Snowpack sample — Loveland Pass, Silver Plume, Colorado, USA (2/11/26, 12:00 PM MST)
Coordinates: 39.663, -105.886
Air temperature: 35 °F
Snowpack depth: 82 cm
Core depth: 10 cm
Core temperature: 17.6 °F
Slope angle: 13°, slope face: 12°
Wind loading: high
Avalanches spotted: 1
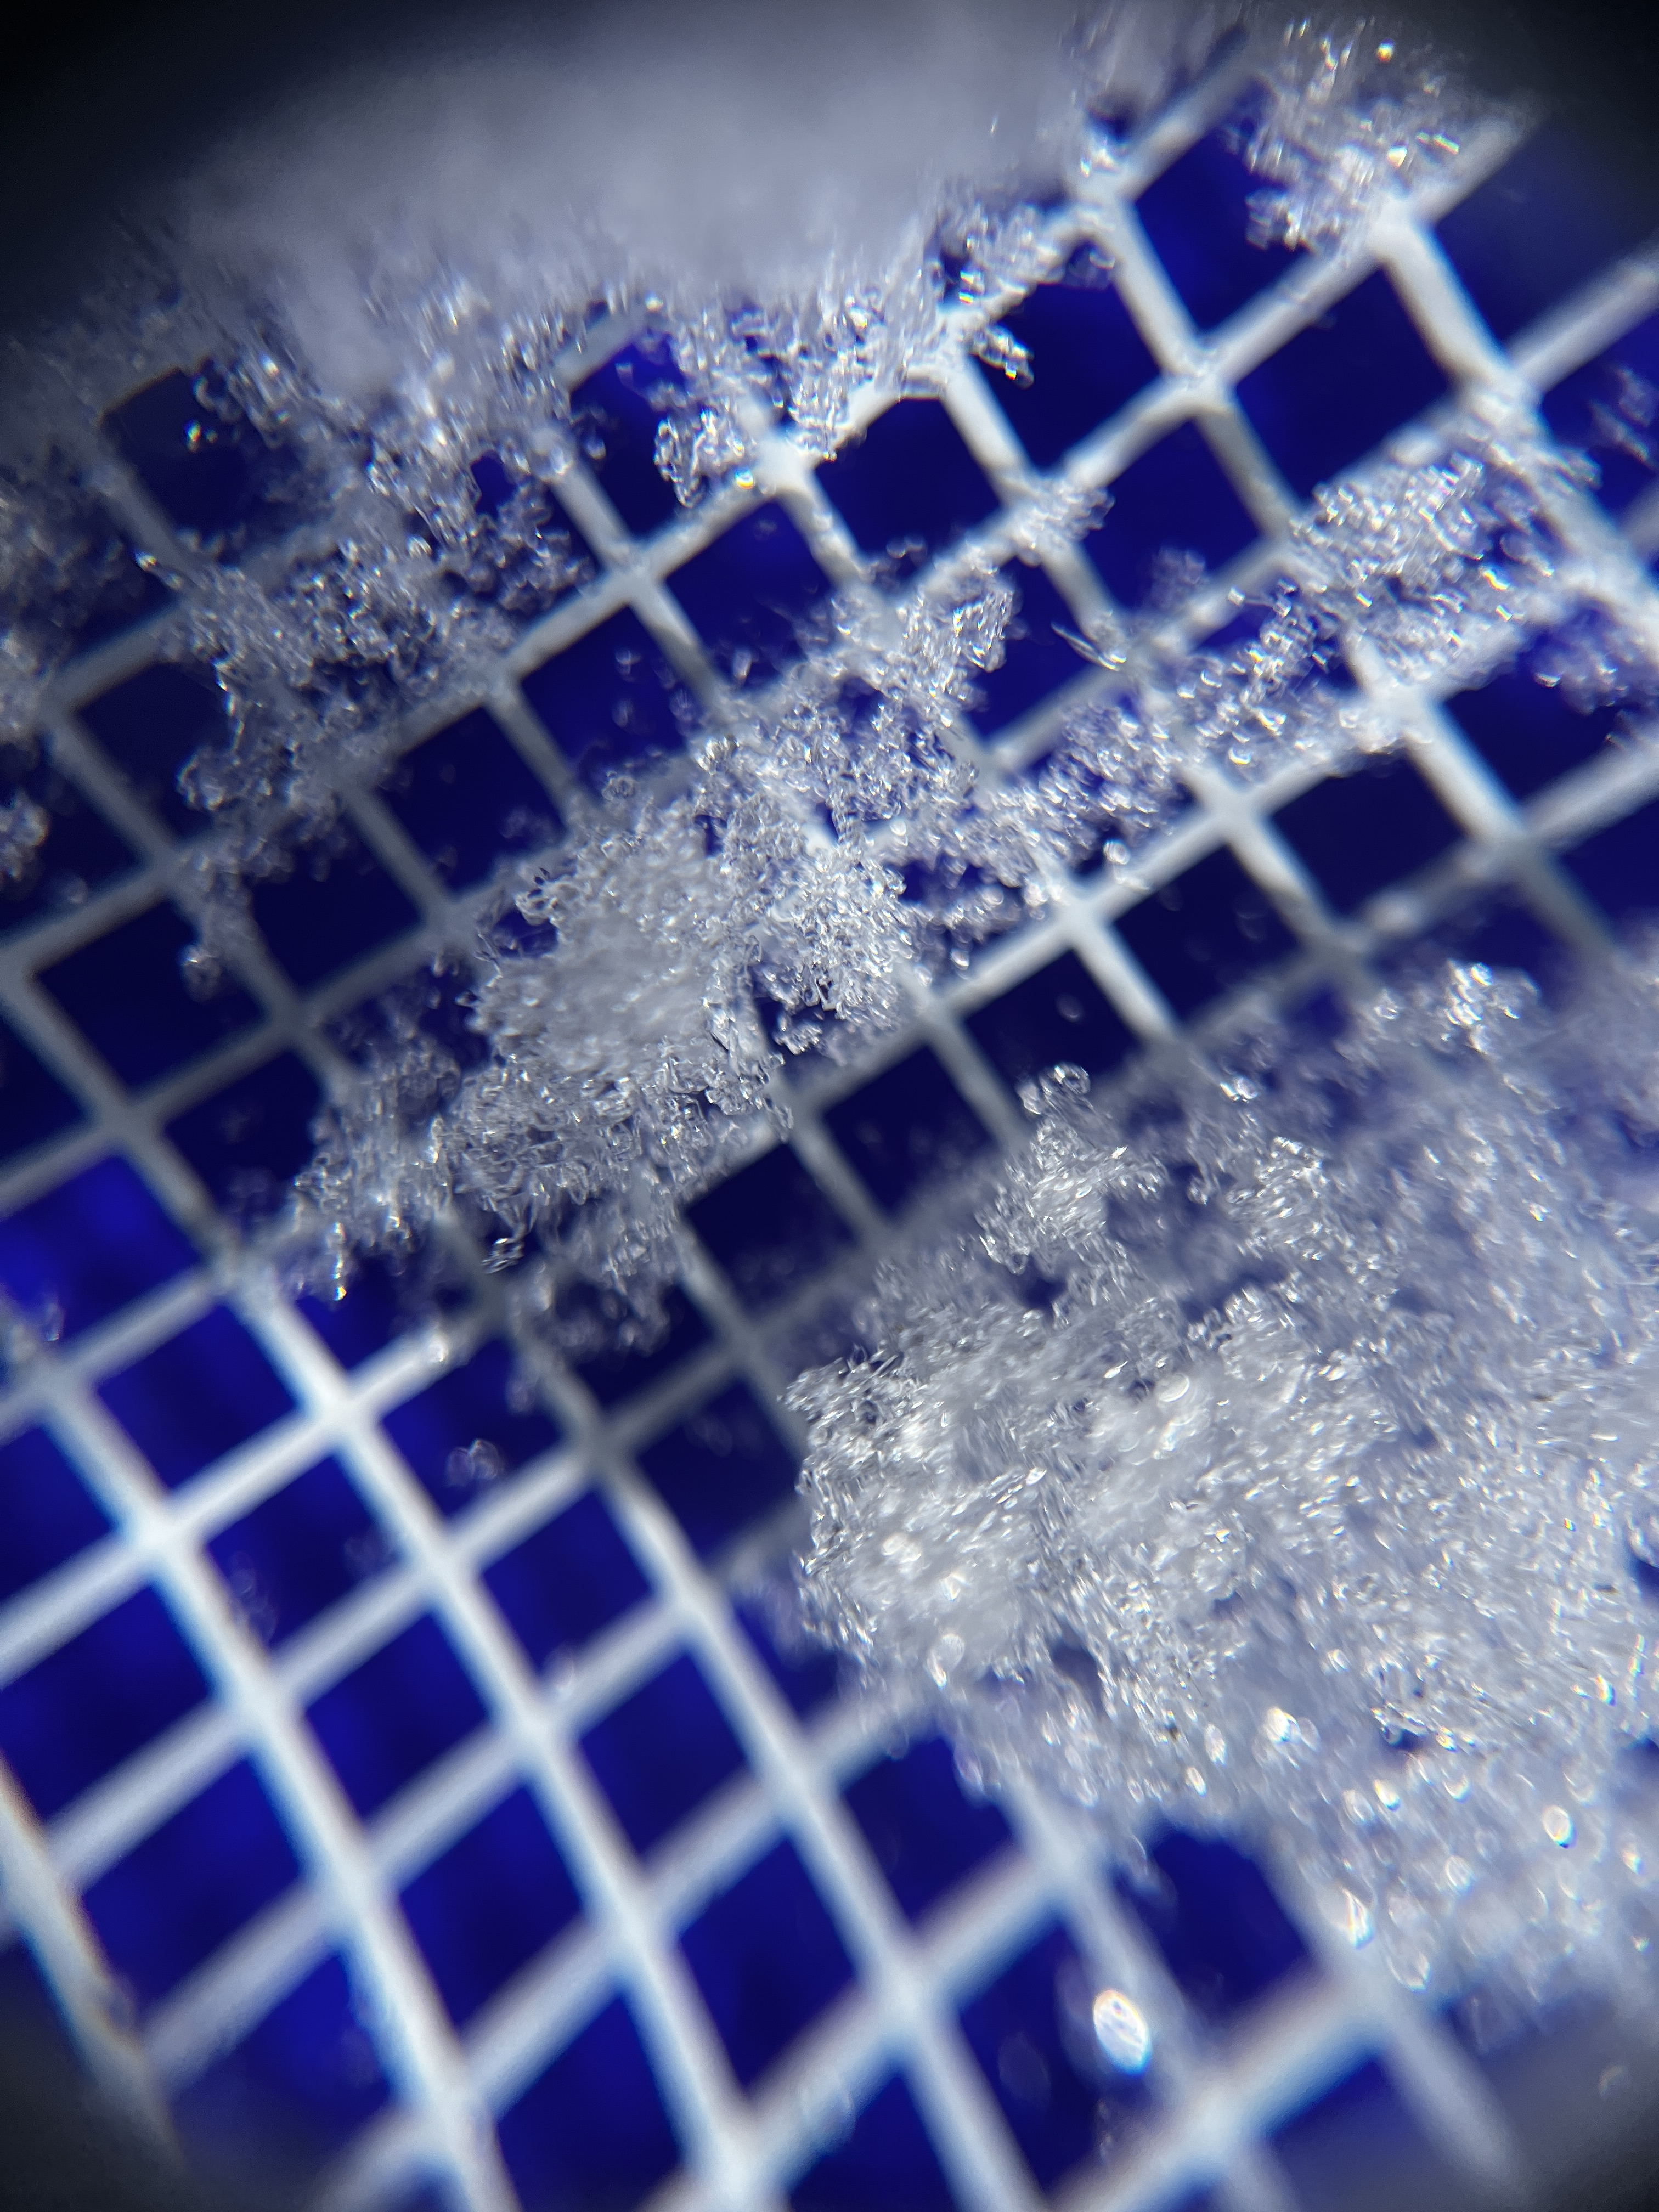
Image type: magnified_profile
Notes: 1 small avalanche spotted on the north side of the bowl, lots of wind loading